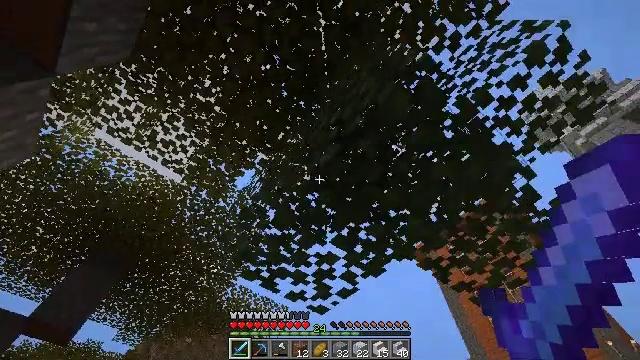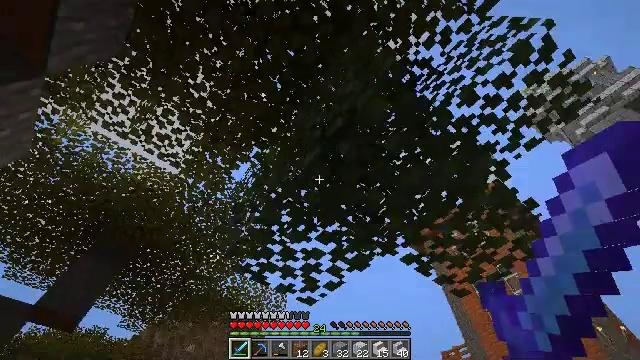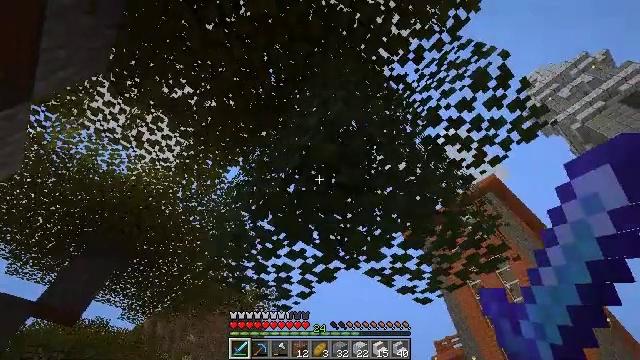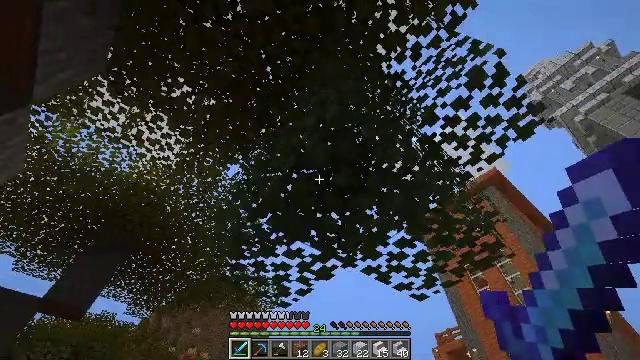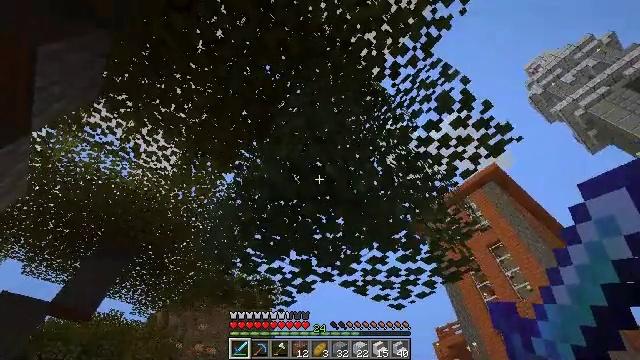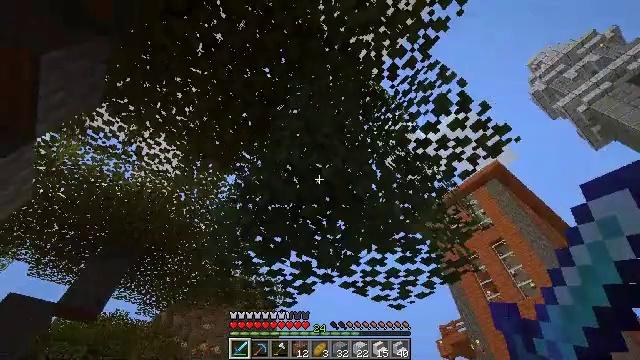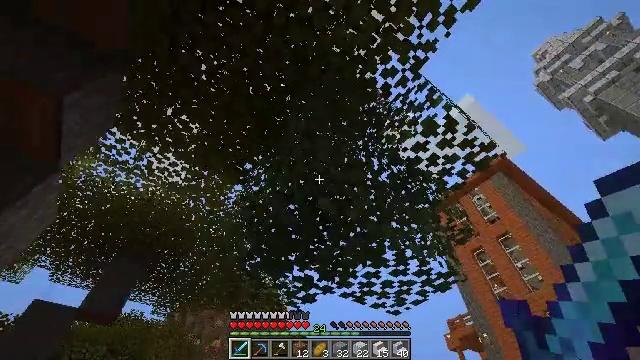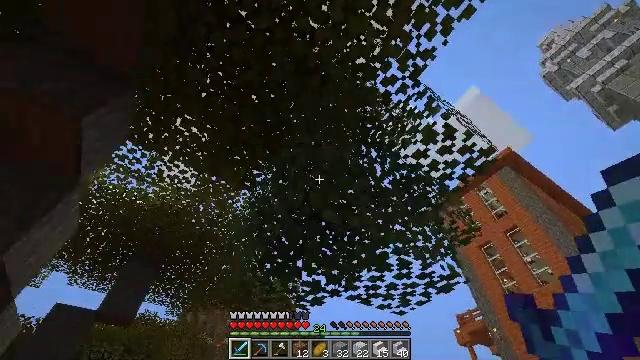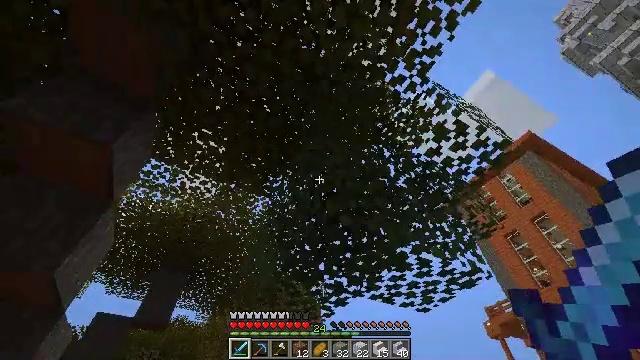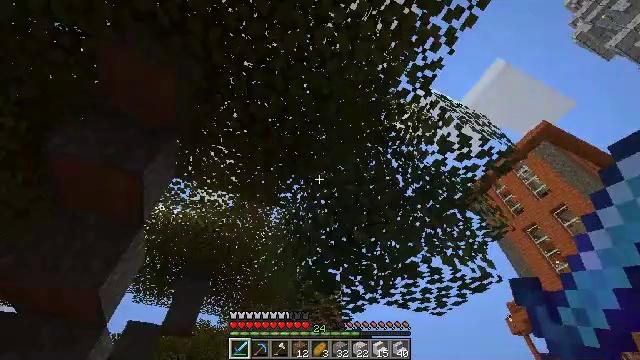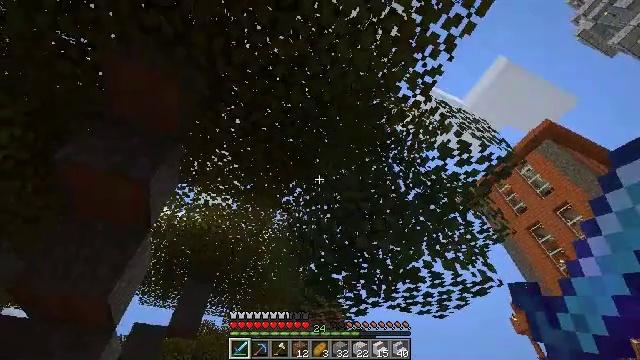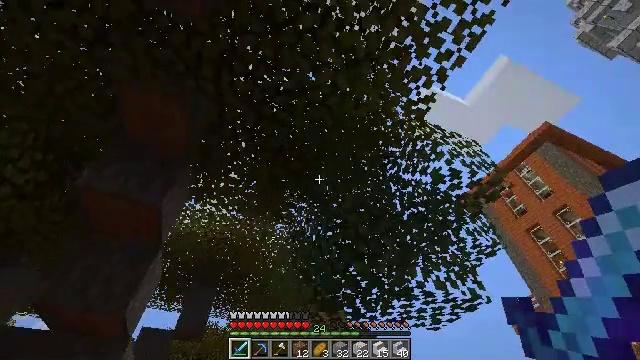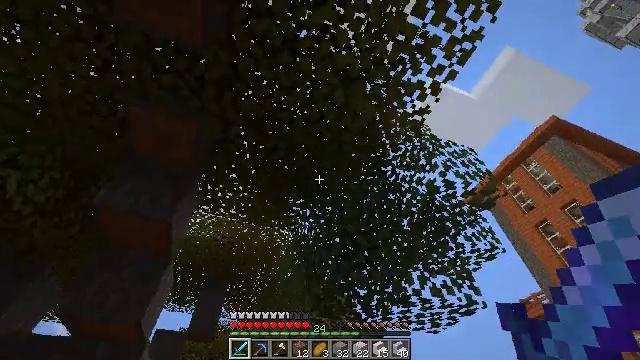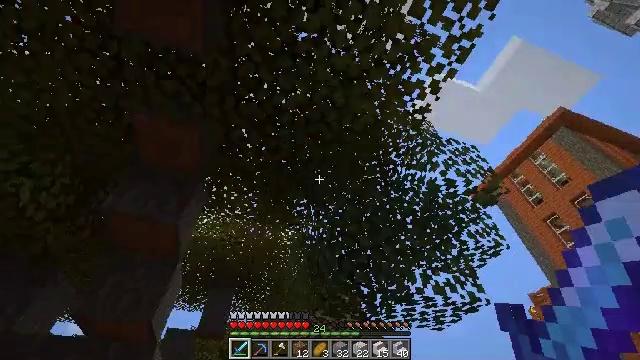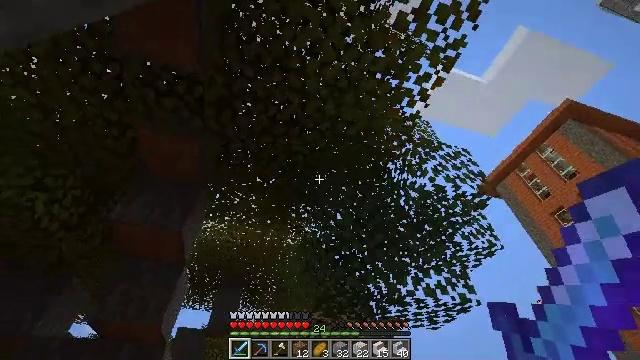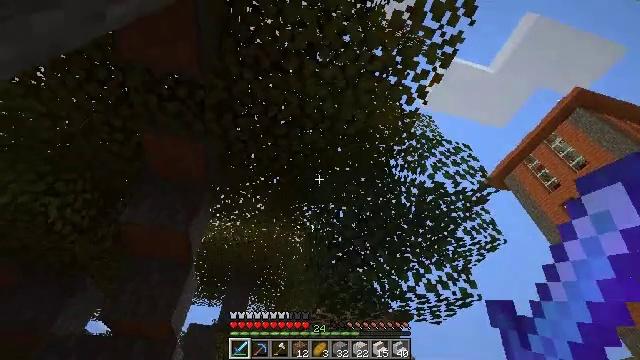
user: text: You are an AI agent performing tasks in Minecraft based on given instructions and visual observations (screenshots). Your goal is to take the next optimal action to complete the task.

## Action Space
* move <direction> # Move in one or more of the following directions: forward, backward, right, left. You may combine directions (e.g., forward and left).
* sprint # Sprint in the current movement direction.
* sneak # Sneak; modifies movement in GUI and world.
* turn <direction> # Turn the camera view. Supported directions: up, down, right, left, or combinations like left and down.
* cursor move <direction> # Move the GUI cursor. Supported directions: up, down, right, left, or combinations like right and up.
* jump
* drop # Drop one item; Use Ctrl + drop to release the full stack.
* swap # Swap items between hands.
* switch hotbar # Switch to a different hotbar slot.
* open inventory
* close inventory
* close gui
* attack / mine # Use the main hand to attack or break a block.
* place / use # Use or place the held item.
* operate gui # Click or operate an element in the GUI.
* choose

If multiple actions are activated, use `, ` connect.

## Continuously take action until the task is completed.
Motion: motion action
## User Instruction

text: Clear birch leaves to get saplings.
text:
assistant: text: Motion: move back and move right, turn down
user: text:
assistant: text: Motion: move back and move right, turn down
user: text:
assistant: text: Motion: move back and move right, turn down
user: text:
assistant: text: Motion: move back and move right, turn left
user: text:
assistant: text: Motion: move back
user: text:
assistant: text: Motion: move back, turn left and down
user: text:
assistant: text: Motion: move back, turn left
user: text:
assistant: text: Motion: move back, turn left
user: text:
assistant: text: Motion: move back, turn left
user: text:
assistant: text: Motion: move back
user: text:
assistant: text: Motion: move back
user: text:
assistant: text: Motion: move back and move right, turn left
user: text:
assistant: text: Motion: move back and move right, turn left
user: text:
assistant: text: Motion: move back and move right, turn left
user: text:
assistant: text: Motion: move back and move right, turn left and down
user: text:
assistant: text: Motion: move back and move right, turn left and down
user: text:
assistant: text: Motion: move back and move right, turn left and down
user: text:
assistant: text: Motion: move back and move right, turn left
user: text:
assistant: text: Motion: move back and move right
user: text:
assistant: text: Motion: move back and move right, turn left
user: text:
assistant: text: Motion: move back and move right, turn left and down
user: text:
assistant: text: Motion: move back and move right, turn left and down
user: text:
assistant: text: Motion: move back and move right
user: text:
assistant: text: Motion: move back and move right
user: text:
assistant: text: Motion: move back and move right
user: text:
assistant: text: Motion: move back and move right
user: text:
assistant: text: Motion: move back and move right
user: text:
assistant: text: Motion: move back and move right
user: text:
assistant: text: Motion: move back and move right, turn left and down
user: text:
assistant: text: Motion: move back and move right